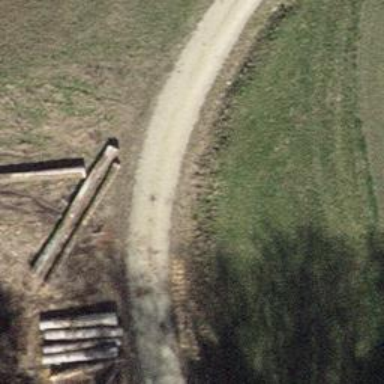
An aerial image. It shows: Track road with grade3 tracktype.